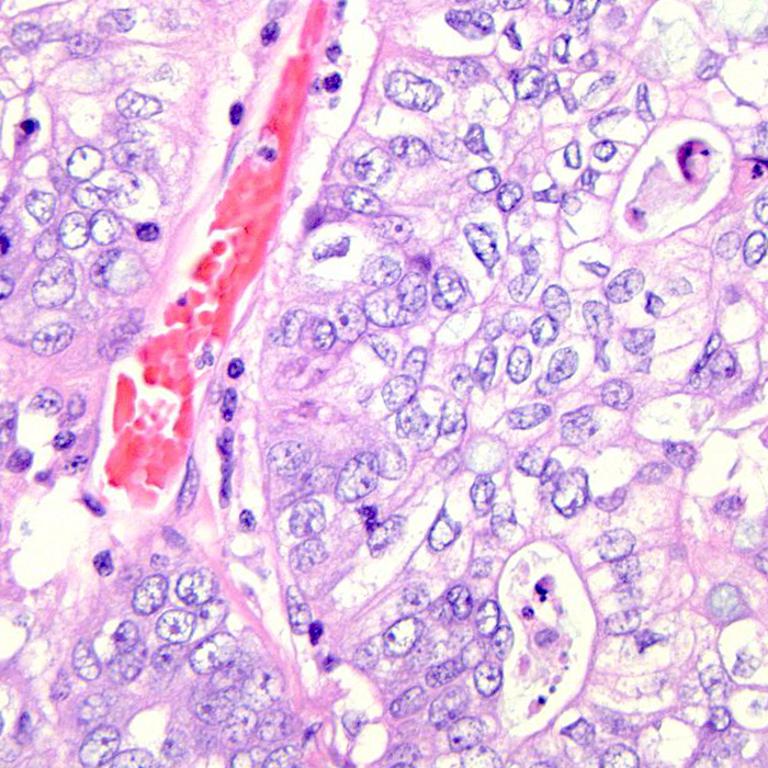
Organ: colon
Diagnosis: adenocarcinomas